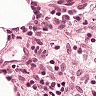
Metastatic tissue present: no